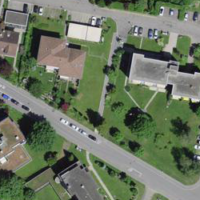
EUNIS habitat code: 55
Species observed at this site:
Ficus carica